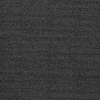
Atmospheric dust classification: dusty